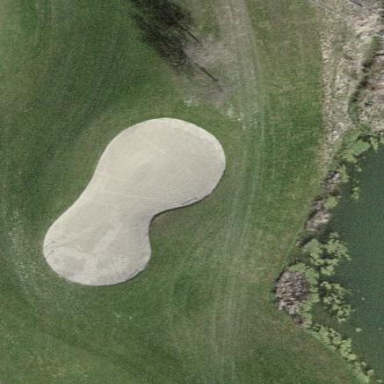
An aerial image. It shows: Golf bunker.